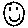
Label: smiley face